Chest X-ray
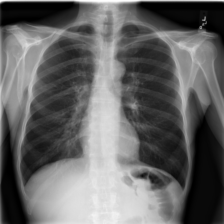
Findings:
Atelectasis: negative
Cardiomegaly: negative
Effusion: negative
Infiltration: negative
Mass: negative
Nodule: negative
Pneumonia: negative
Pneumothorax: negative
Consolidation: negative
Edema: negative
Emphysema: negative
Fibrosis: negative
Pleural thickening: negative
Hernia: negative